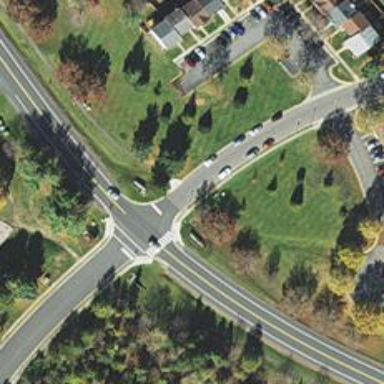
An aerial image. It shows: Stop road.